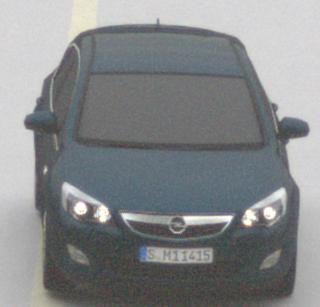
Make: Opel
Model: Astra 1.4 ecoFlex
Detailed model: Astra (J)
Model produced from: 2009/12
Model produced until: 2010/12
Doors: 5
Color: blue
Road condition: dry road
Daytime: morning or afternoon
Contrast: low contrast